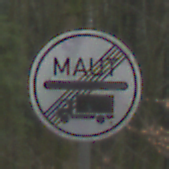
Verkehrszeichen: EndeMautpflicht
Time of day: Midday
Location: Outdoor (Nature)
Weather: Overcast
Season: NotSpecified
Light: Natural